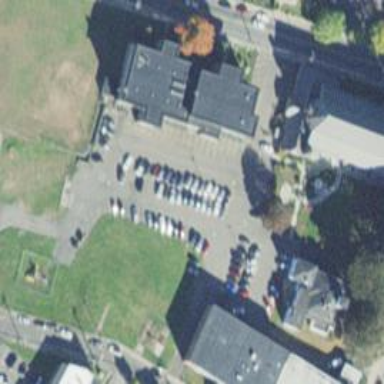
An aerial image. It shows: School.